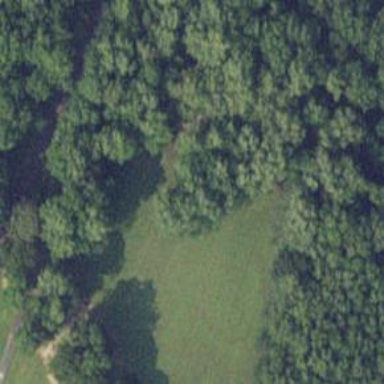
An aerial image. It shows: Disc golf hole.